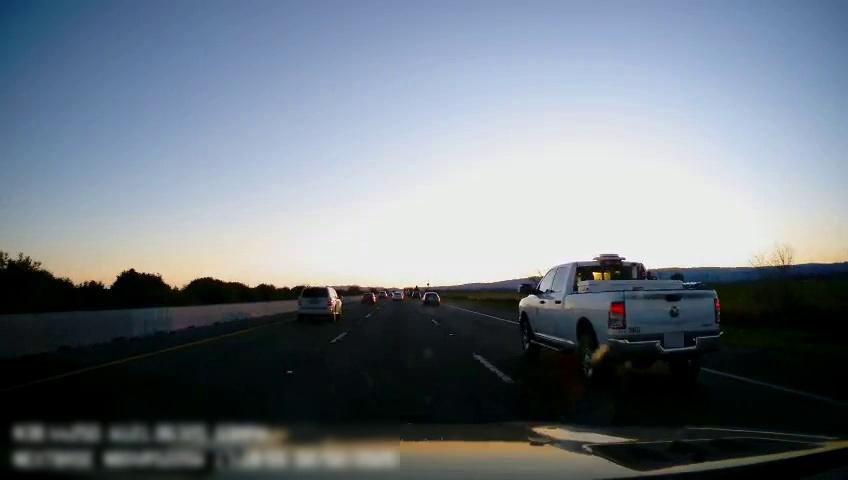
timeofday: Dusk/Dawn/Twilight
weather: Sunny
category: Drivable Space
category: Vehicles | Car
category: Vehicles | Truck
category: Vehicles | Car
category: Vehicles | SUV
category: Vehicles | Car
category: Lanes | Current Lane
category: Lanes | Alternate Lane
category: Lanes | Alternate Lane
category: Lanes | Alternate Lane